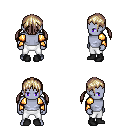
a pixel art fantasy rpg character, male body template, dark elf, purple skin, gold arm armor, white pants, white blonde twin-tailed hairstyle, black shoes, four views (front, back, left, right), 2x2 character sprite sheet, small pixel art, hard edges, no anti-aliasing